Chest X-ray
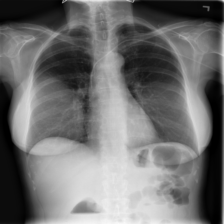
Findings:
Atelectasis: negative
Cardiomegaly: negative
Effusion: negative
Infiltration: negative
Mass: negative
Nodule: negative
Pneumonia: negative
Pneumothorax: negative
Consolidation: negative
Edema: negative
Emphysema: negative
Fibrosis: negative
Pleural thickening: negative
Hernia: negative